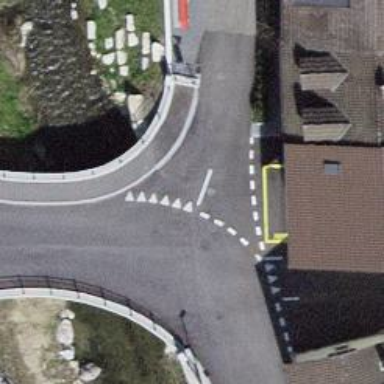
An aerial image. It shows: Road with "give way" sign.